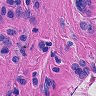
Metastatic tissue present: yes